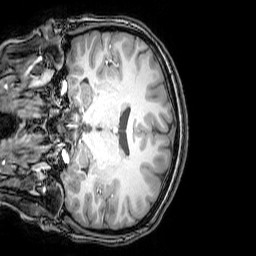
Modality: T1w
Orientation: coronal
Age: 25
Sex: female
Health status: healthy
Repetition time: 0.081 s
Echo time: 0.037 s